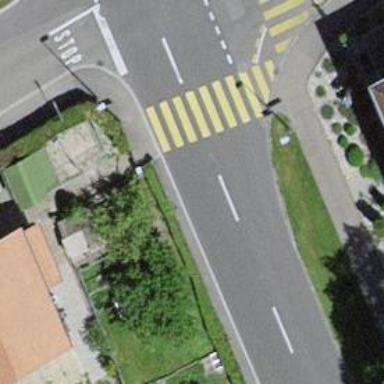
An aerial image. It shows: Crossing road.